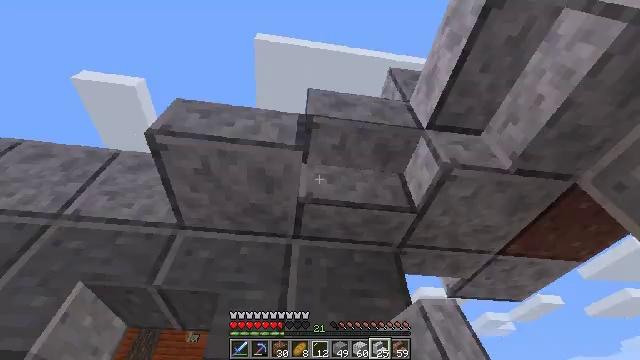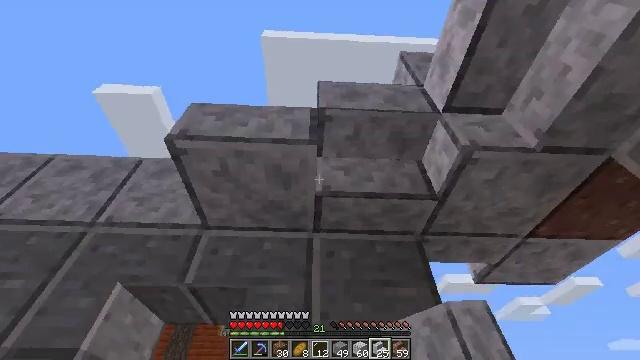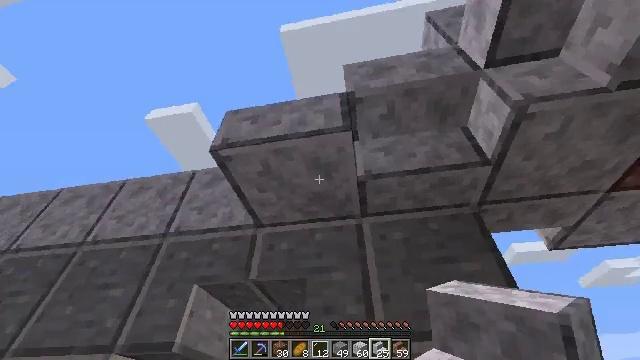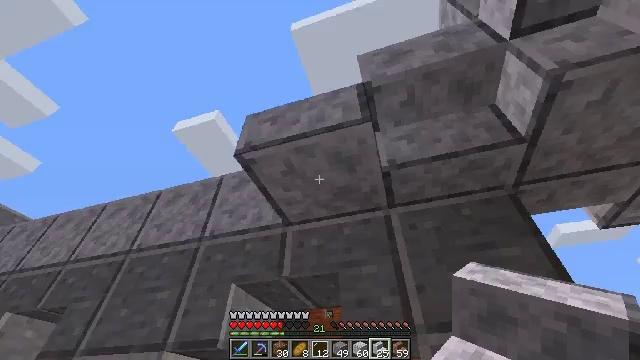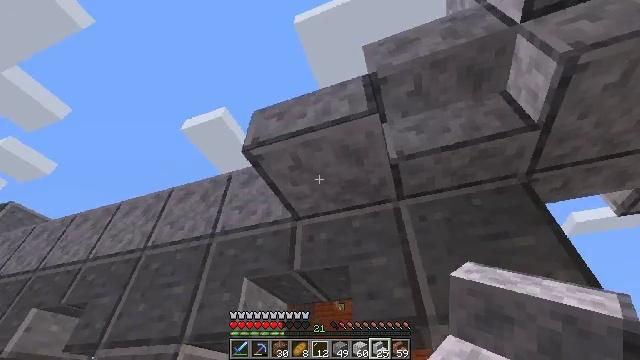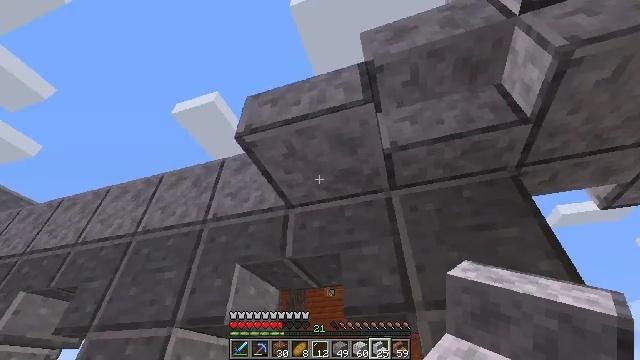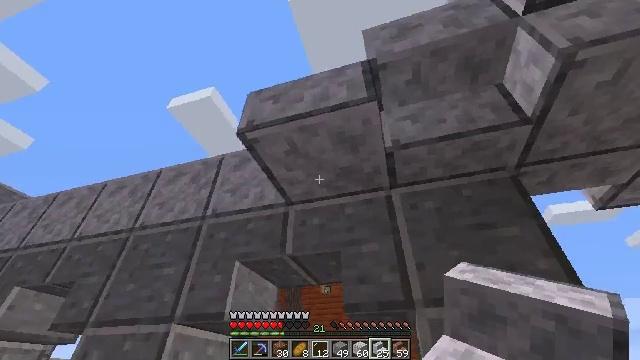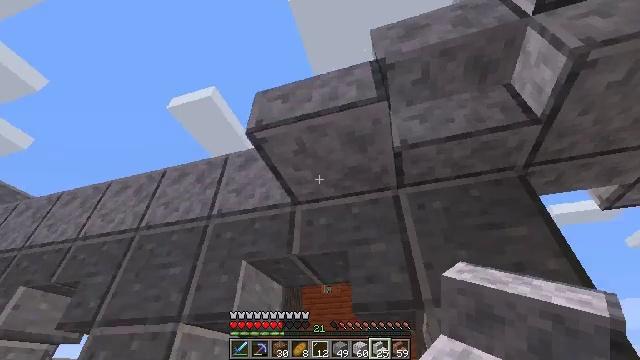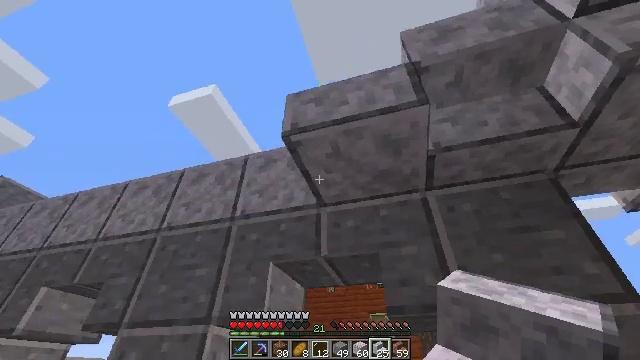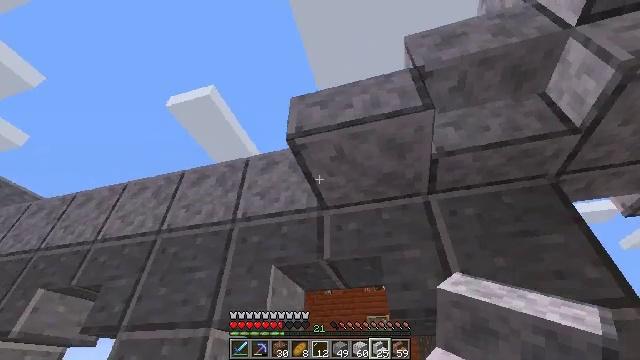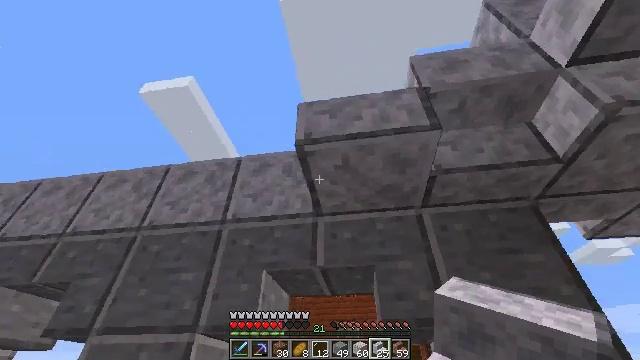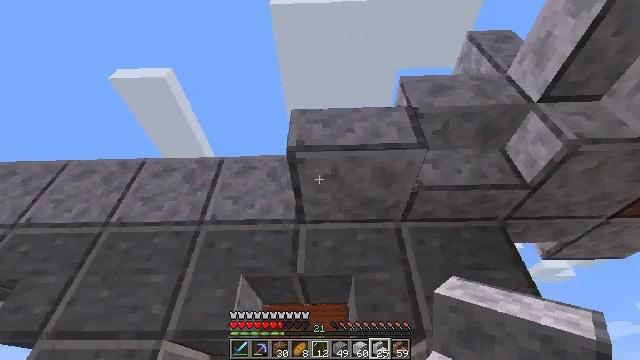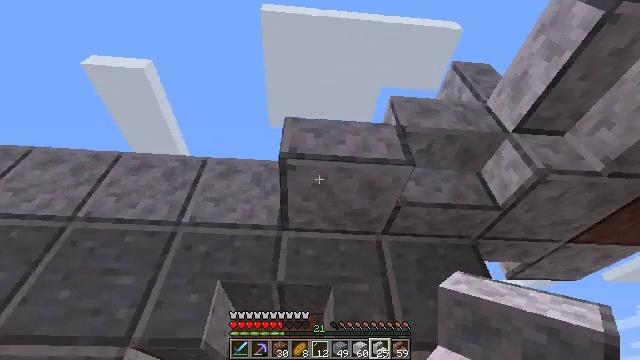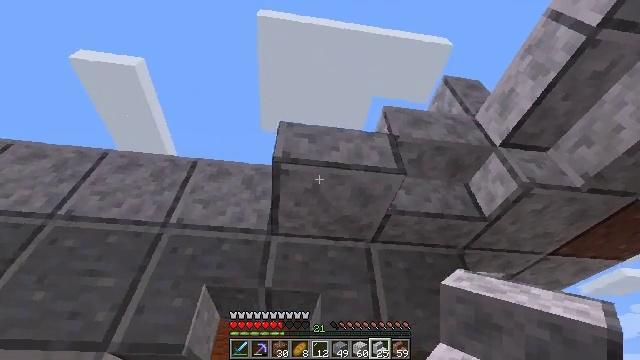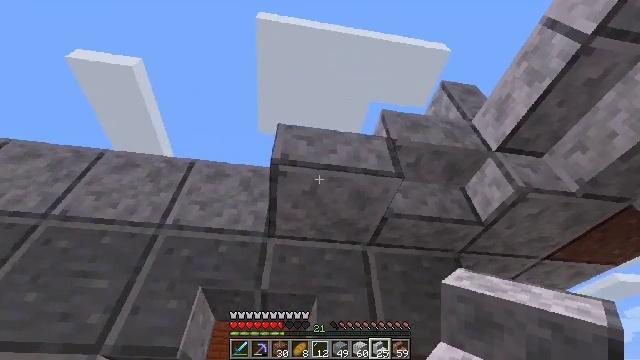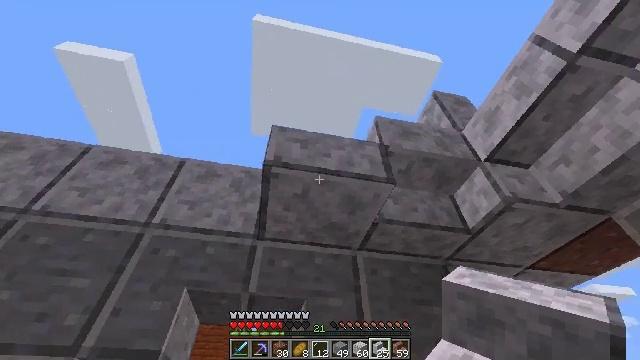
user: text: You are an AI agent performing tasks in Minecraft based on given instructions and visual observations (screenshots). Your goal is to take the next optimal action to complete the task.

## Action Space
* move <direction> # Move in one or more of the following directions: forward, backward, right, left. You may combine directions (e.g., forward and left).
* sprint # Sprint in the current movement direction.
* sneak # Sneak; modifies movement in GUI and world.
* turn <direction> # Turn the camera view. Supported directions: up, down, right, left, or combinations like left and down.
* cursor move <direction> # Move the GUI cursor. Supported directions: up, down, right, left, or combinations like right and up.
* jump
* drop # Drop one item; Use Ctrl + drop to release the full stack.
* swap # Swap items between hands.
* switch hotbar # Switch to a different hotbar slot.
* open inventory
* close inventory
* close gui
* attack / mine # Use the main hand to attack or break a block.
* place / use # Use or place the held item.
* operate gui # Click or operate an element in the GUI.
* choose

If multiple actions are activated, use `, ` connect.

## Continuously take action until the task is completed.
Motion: motion action
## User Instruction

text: Smash the polished diorite stairs to recycle materials.
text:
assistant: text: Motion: turn left and down
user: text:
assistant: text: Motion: turn left and down
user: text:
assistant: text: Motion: turn left and down
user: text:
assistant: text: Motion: turn left and down
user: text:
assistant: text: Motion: turn right and down
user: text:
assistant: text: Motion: move left, turn right
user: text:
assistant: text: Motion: move left
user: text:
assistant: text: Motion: move left
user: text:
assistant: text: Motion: move left
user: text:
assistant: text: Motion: turn right
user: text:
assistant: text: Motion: turn right and up
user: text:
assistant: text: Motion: turn right and up
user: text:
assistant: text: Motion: turn right and up
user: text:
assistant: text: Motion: no_op
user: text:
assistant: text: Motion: turn right
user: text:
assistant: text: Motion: no_op
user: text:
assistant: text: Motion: no_op
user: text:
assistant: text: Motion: switch to hotbar 2
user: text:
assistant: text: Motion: switch to hotbar 2
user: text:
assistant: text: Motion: no_op
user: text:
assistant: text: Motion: no_op
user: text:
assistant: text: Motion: attack / mine
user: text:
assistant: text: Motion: attack / mine
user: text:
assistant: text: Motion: attack / mine
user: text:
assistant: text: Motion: attack / mine
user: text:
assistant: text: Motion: attack / mine
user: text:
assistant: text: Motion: attack / mine
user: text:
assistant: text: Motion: attack / mine
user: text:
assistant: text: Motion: attack / mine
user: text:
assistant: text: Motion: attack / mine